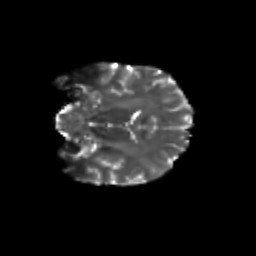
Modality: T2w
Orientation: coronal
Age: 19
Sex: female
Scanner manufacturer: siemens
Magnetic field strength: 3 T
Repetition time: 3.5 s
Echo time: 0.104 s